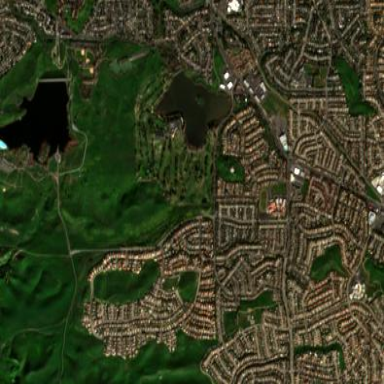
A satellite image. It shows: Golf course.